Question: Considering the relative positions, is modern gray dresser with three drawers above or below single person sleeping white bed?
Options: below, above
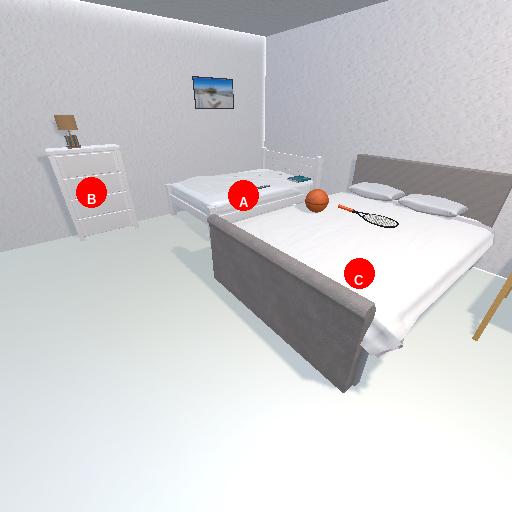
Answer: below